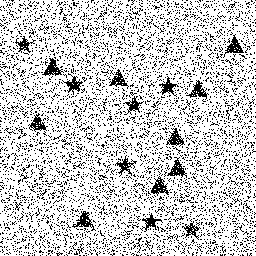
Squares: 0
Triangles: 9
Stars: 7
Total shapes: 16